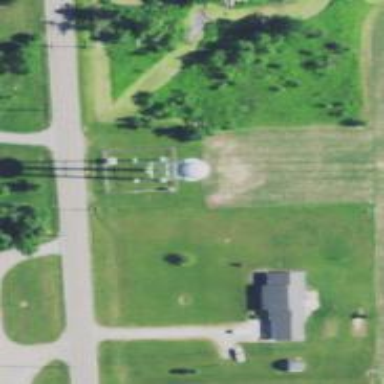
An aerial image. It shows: Water tower that is man-made.